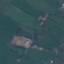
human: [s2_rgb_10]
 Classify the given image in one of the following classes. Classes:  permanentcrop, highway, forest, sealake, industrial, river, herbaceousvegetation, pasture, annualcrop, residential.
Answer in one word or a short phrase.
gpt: Pasture